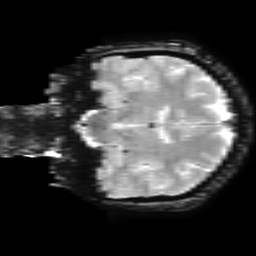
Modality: T2starw
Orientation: coronal
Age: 35
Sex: male
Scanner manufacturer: ge
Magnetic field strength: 3 T
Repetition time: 0.65 s
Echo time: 0.02 s